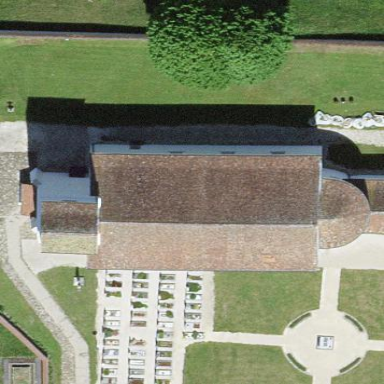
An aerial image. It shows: Church which is place of worship.